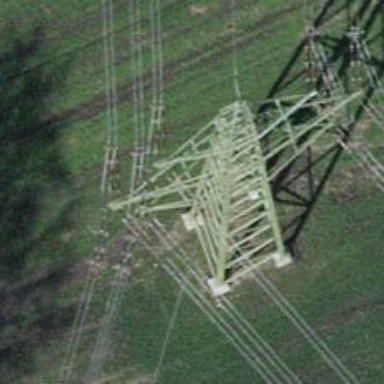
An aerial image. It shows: Power line in the image.